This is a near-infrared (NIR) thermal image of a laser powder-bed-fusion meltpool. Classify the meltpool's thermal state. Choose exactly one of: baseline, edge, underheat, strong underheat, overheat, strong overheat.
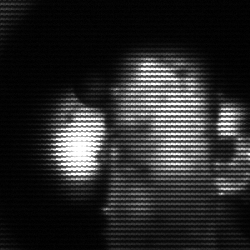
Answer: strong underheat